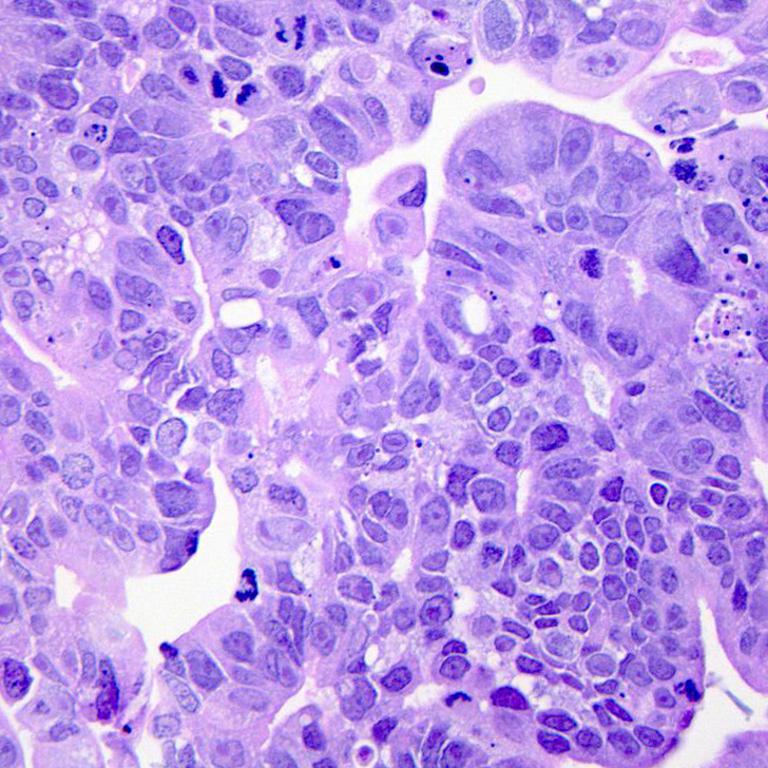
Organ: colon
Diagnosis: adenocarcinomas